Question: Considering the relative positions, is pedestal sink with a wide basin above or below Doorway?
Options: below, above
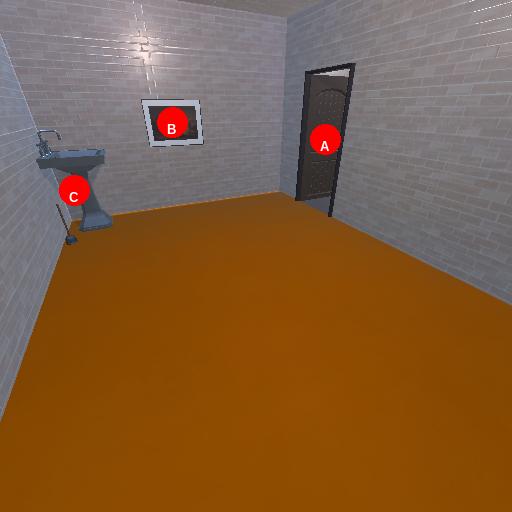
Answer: below